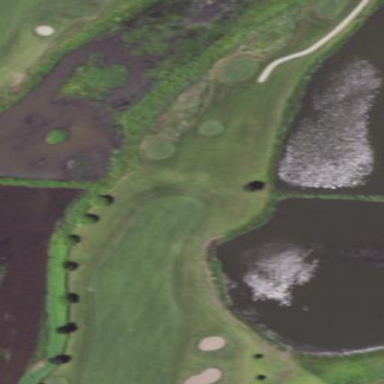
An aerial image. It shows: Rough area in golf course.